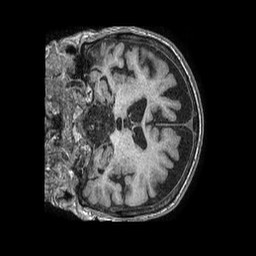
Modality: T1w
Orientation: coronal
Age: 87
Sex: female
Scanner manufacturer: philips
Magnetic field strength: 1.5 T
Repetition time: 0.007565 s
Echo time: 0.003436 s